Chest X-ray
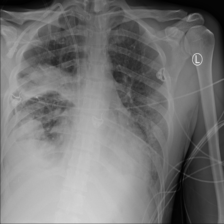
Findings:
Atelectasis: negative
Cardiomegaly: negative
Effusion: negative
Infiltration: negative
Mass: negative
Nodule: negative
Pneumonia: negative
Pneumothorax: negative
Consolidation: positive
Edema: negative
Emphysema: negative
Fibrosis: negative
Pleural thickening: negative
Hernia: negative